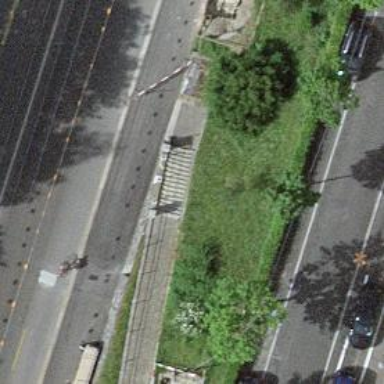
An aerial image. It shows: Stone steps on the road.